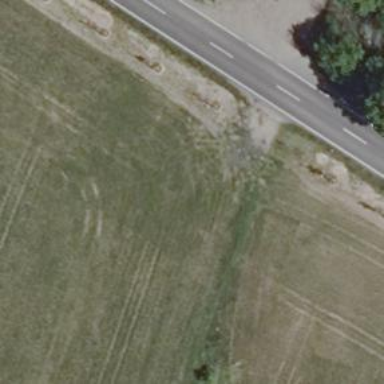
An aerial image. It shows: Grassy path.